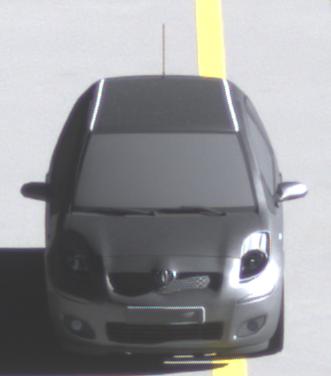
Make: Toyota
Model: Yaris 1.0
Detailed model: Yaris (XP13)
Model produced from: 2011/10
Model produced until: 2014/08
Doors: 3
Color: gray
Road condition: dry road
Daytime: morning or afternoon
Contrast: high contrast